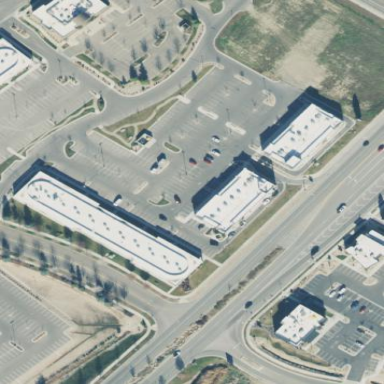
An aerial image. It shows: Commercial building.